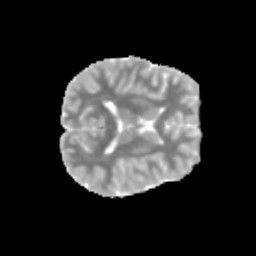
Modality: MD
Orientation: axial
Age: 11
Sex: male
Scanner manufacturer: siemens
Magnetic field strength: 3 T
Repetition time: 3.8 s
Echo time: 0.07 s